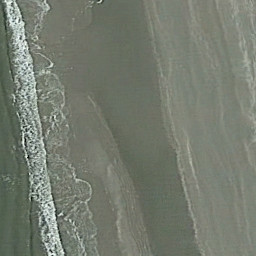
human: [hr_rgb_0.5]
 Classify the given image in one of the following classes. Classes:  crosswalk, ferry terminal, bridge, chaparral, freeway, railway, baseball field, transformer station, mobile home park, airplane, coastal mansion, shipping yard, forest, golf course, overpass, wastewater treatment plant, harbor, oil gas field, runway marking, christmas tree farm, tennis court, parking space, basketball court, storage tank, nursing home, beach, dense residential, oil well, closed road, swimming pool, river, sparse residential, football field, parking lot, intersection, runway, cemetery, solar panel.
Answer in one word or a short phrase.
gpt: beach